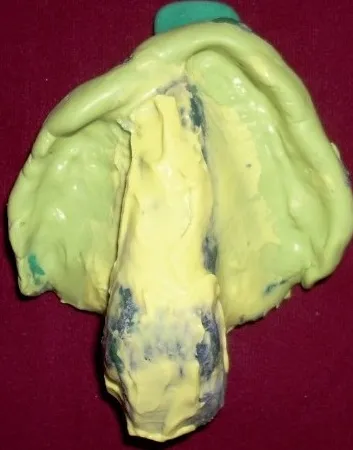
Final impression of maxillary arch.
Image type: radiology (ct)